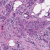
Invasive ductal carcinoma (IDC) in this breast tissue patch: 1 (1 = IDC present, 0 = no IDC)